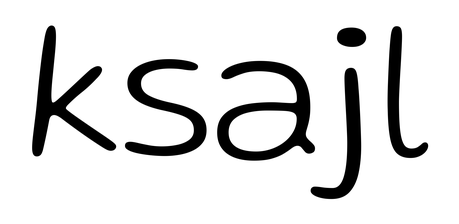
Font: Gluten_ExtraLight